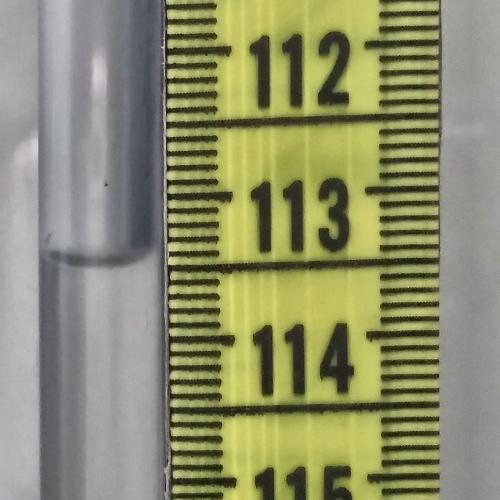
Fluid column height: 113.5 cm